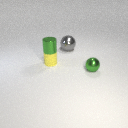
small yellow rubber cylinder to the left of large gray metal sphere